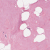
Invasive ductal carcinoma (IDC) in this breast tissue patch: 0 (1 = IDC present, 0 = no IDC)